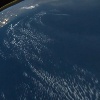
Label: water